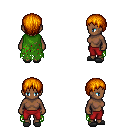
a pixel art fantasy rpg character, female body template, human, dark skin, green tattered cape, red pants, dark blonde plain hairstyle, gray slippers, four views (front, back, left, right), 2x2 character sprite sheet, small pixel art, hard edges, no anti-aliasing